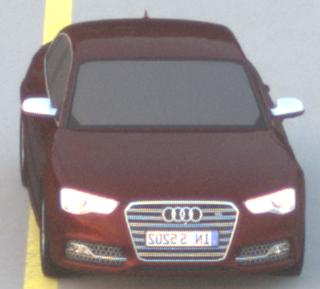
Make: Audi
Model: S5
Detailed model: F5
Model produced from: 2016
Model produced until: 2019
Doors: 2
Color: red
Road condition: dry road
Daytime: dawn
Contrast: low contrast